Aerial crown-view tile of a tropical tree (Barro Colorado Island, Panama), acquired 20250715:
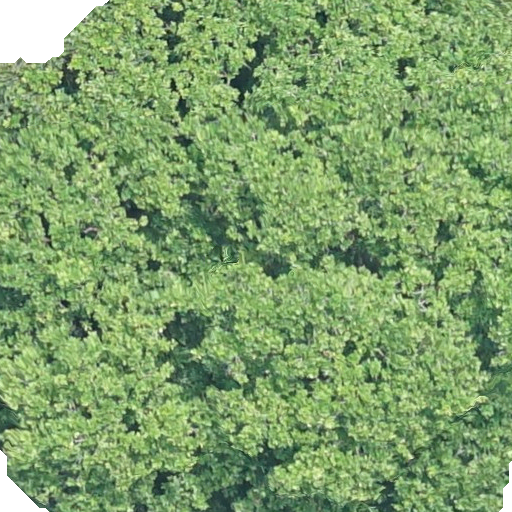
Species: Anacardium excelsum
GBIF accepted scientific name: Anacardium excelsum
Crown area: 575.34 m²